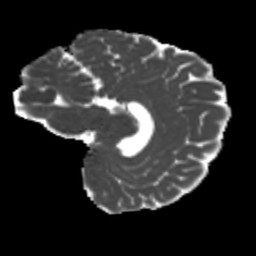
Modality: MD
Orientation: sagittal
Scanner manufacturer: siemens
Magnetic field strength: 3 T
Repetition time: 4 s
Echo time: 0.0594 s